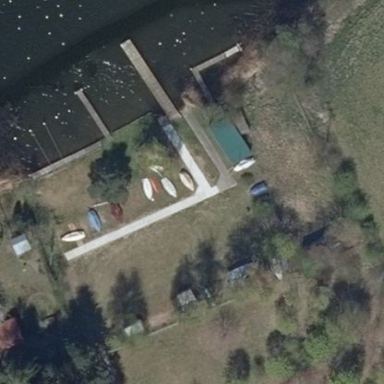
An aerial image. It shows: Sailing club.